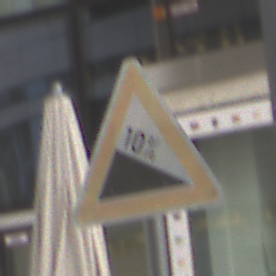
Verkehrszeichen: Gefaelle10
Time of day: Midday
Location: Outdoor (Urban)
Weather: Overcast
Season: NotSpecified
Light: Natural